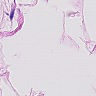
Metastatic tissue present: no